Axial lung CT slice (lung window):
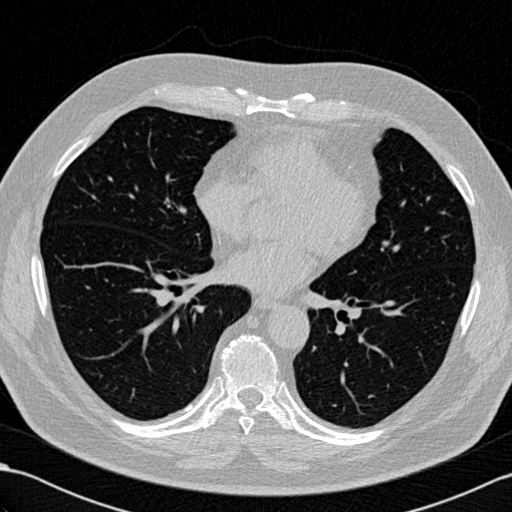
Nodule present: no